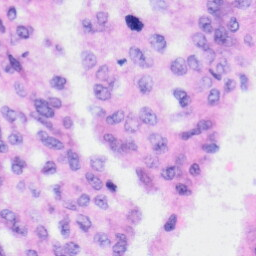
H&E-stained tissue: Liver